Question: Is real namespacing (like the ones used in C#/Java) possible with Polymer at the moment?
Something like:

If not, where would be the best locations to communicate with the team and know their thoughts about it?
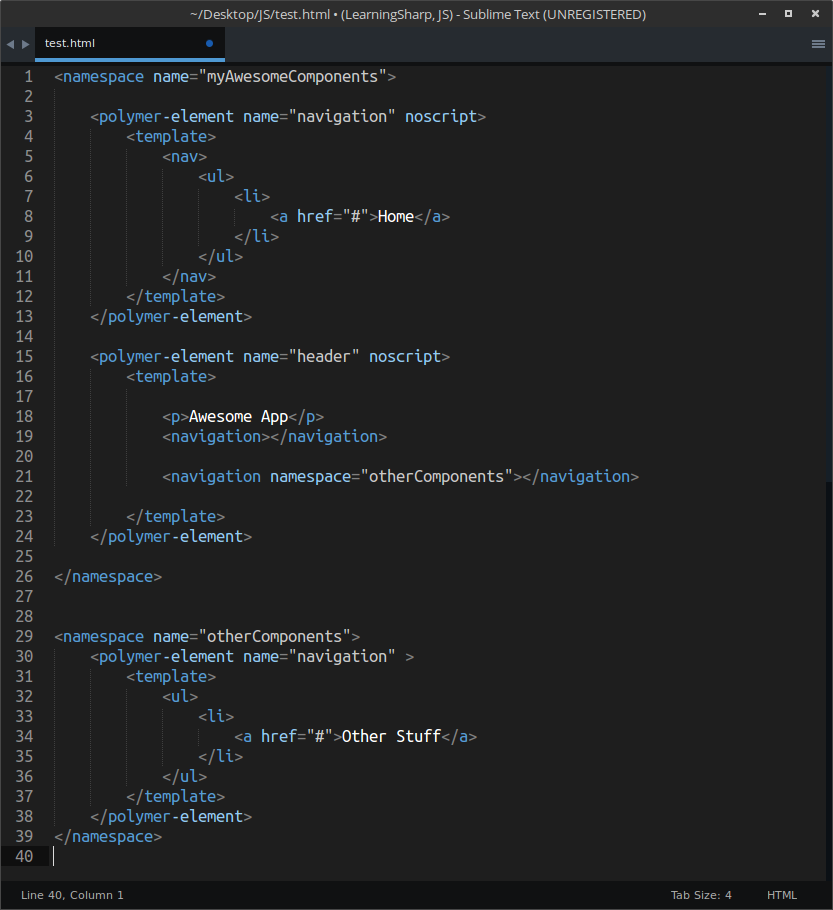
Answer: Namespacing is not really supported in HTML. Here's a quote from <URL> on it:
> However, unlike the XHTML serialization, there is no real namespace syntax available in the HTML serialization
The topic has come up a number of times but, at least to my knowledge, there are no immediate plans to implement namespacing. In the future it may be possible to access the element registry to create aliases, but that's also just conjecture on my part.
If you'd like to discuss it the best place is probably <URL>.